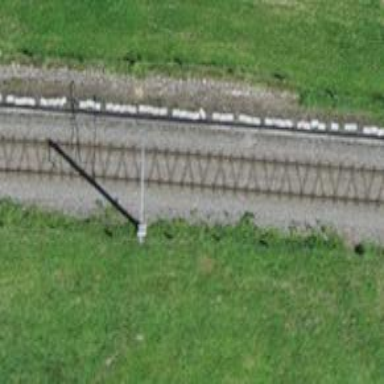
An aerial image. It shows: Single railway track with electrification through contact line.